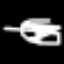
Label: squiggle